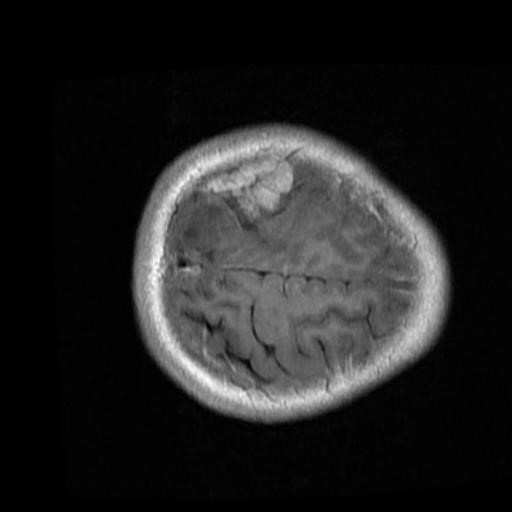
Label: brain_menin